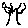
Label: tree